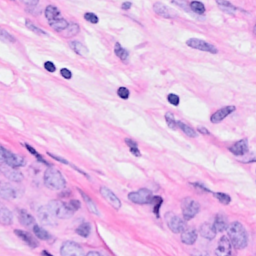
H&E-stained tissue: Breast